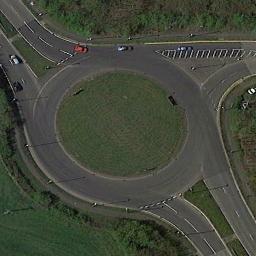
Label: roundabout